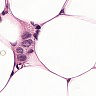
Metastatic tissue present: yes